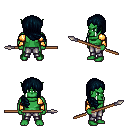
a pixel art fantasy rpg character, male body template, orc, green skin, gold arm armor, metal pants, raven right-swept hairstyle, spear, four views (front, back, left, right), 2x2 character sprite sheet, small pixel art, hard edges, no anti-aliasing